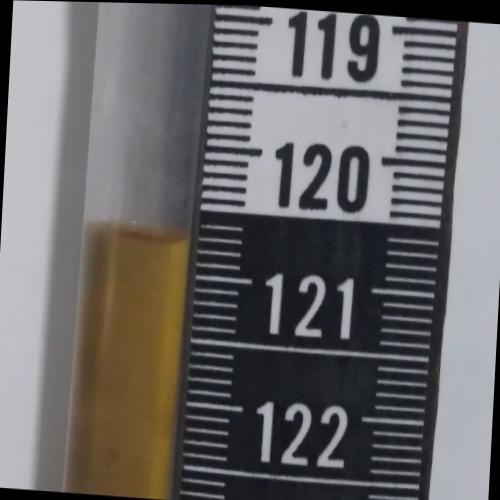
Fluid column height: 120.7 cm